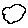
Label: cloud